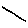
Label: line